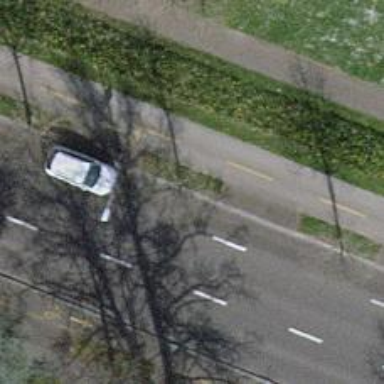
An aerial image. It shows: Avenue of trees.